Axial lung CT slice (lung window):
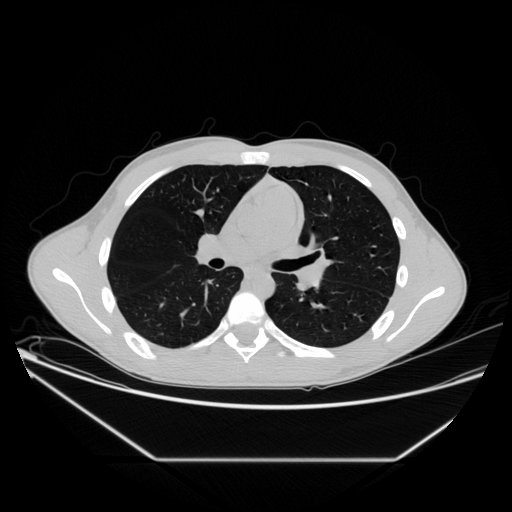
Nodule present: no